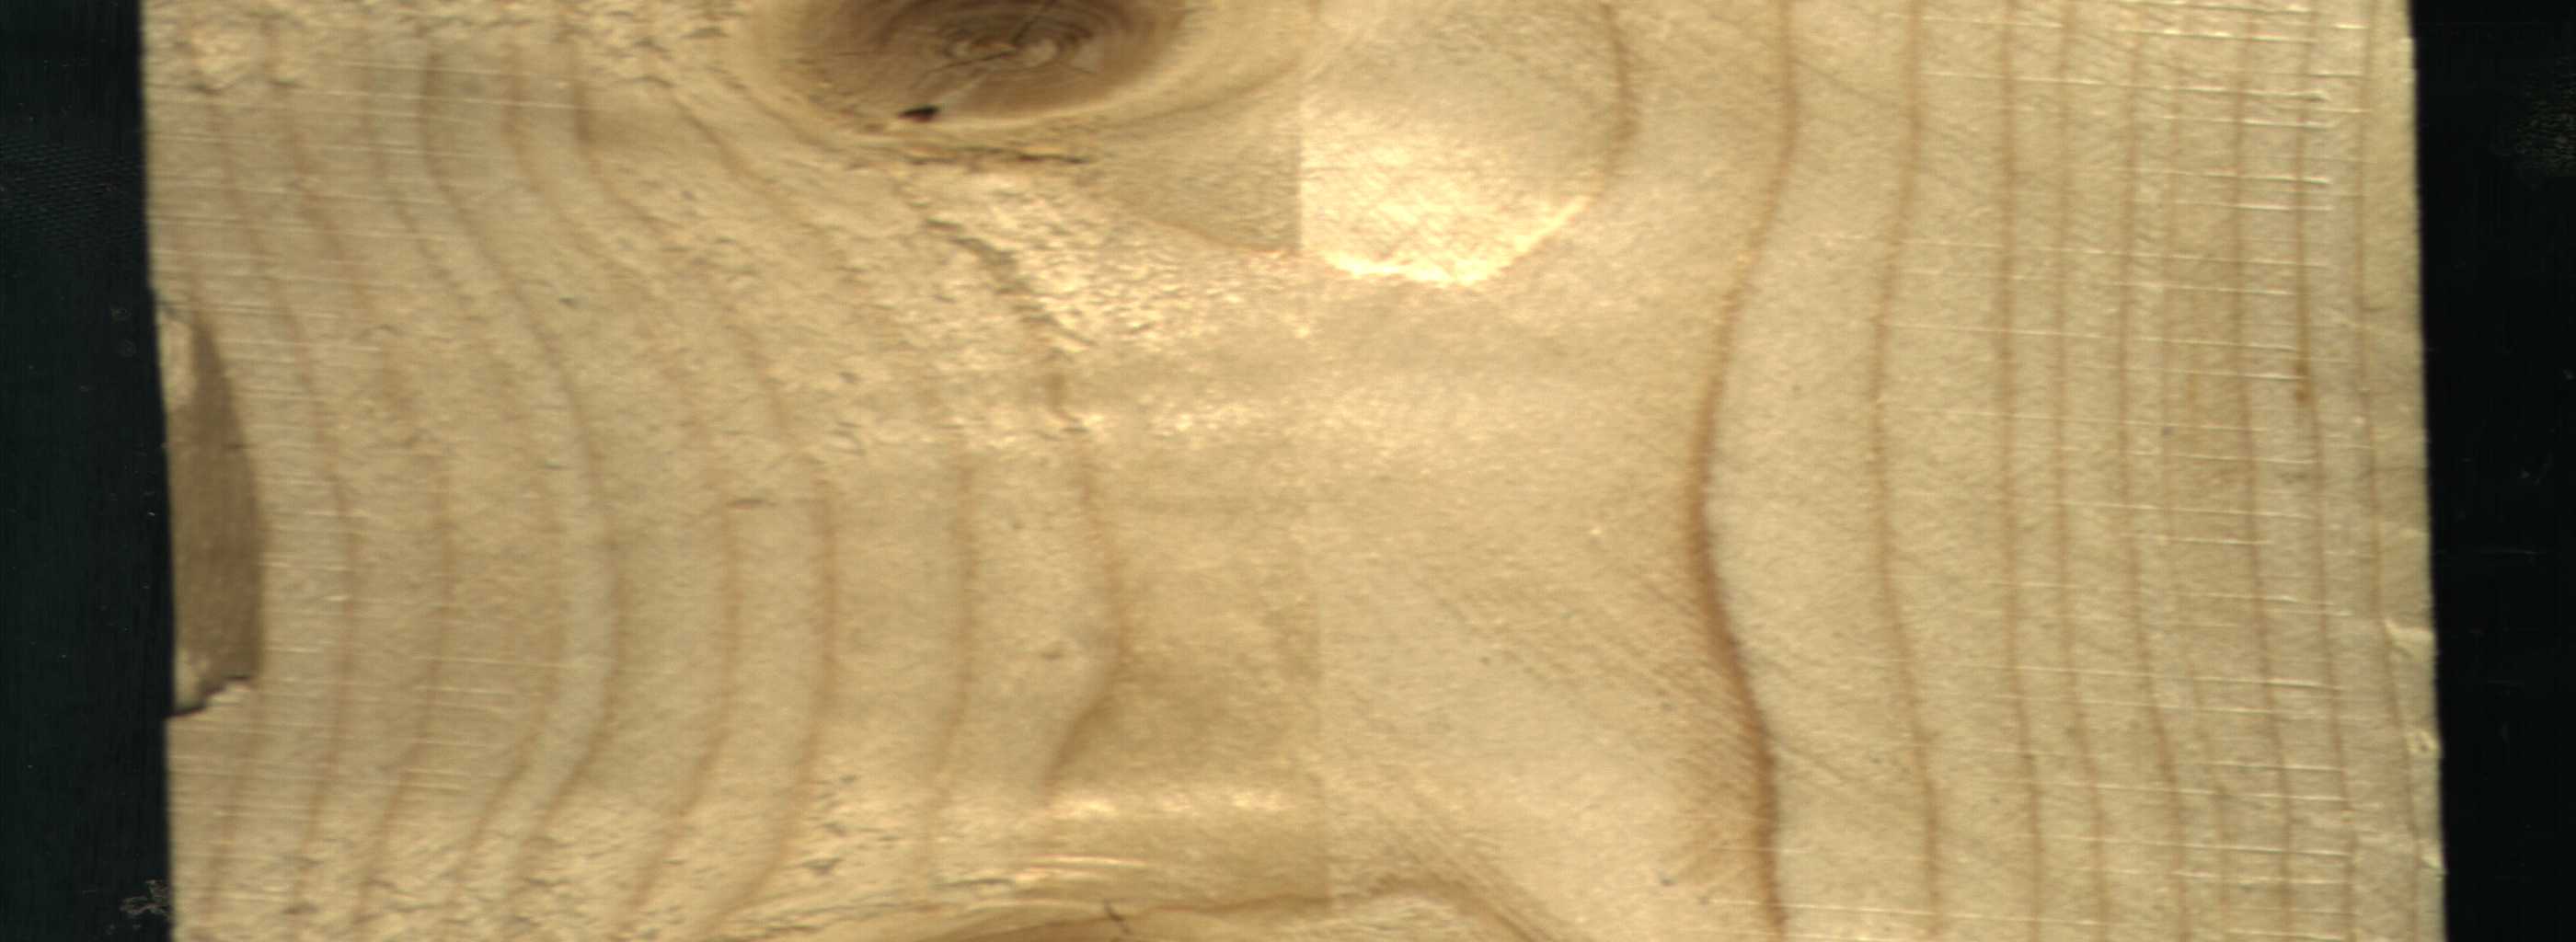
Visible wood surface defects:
knot_with_crack
Live_Knot